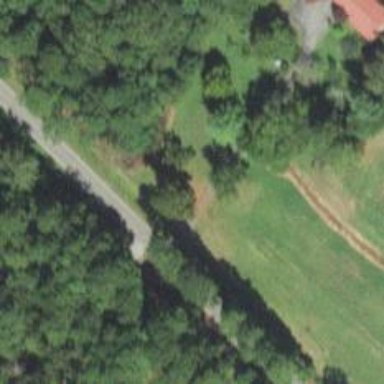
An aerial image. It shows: Driveway.